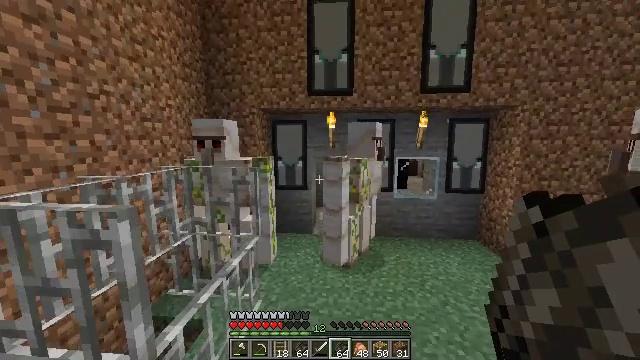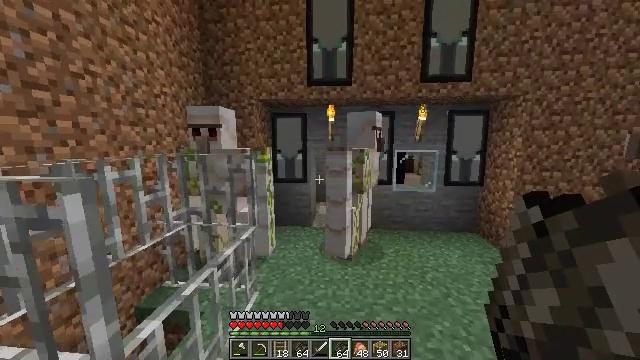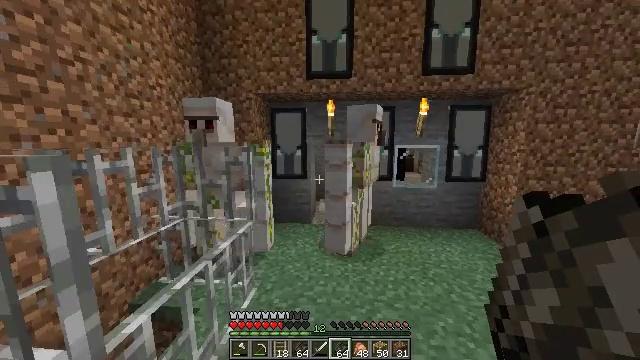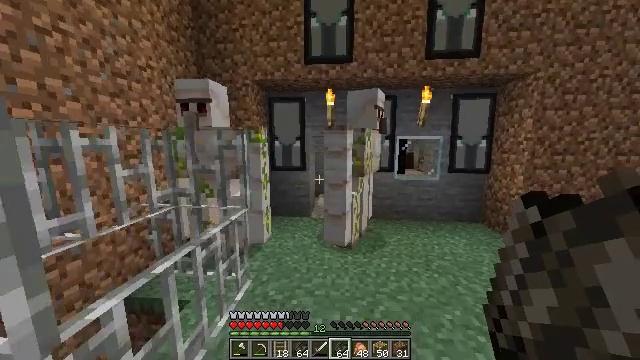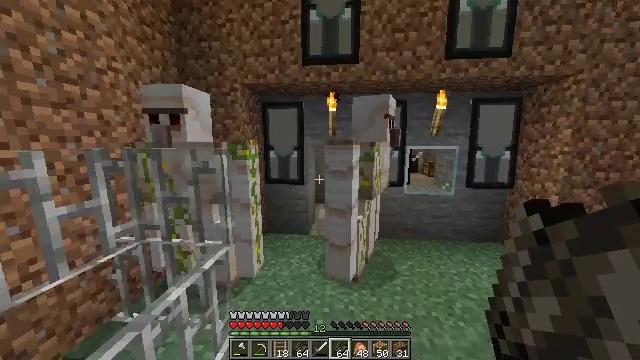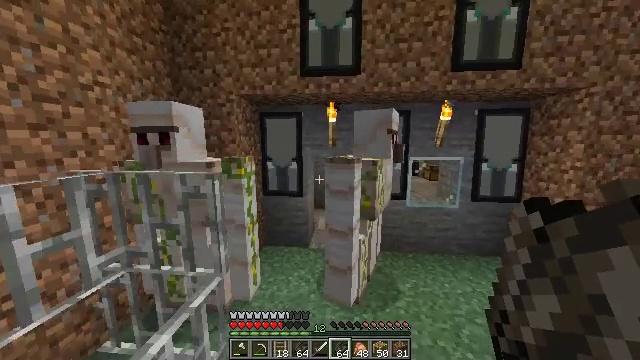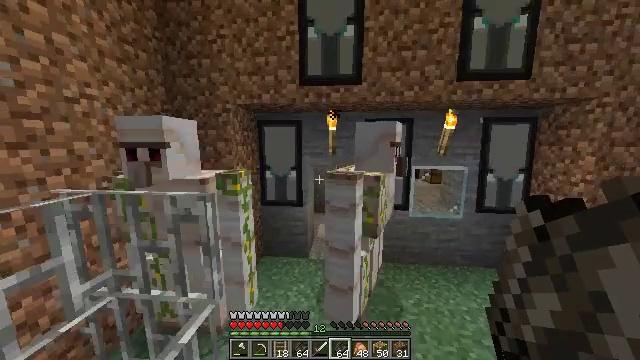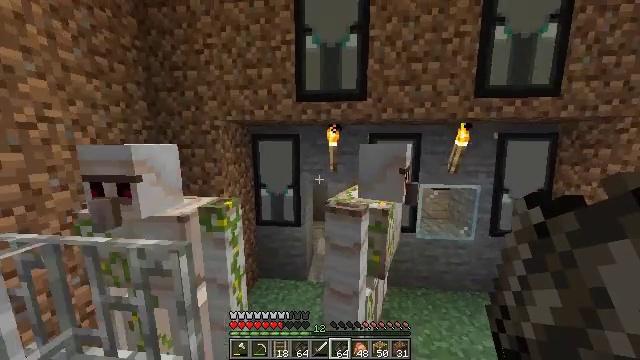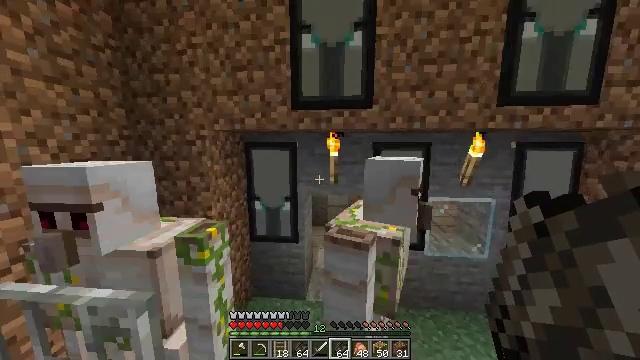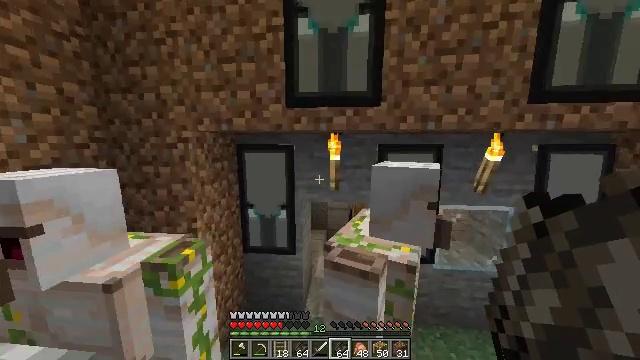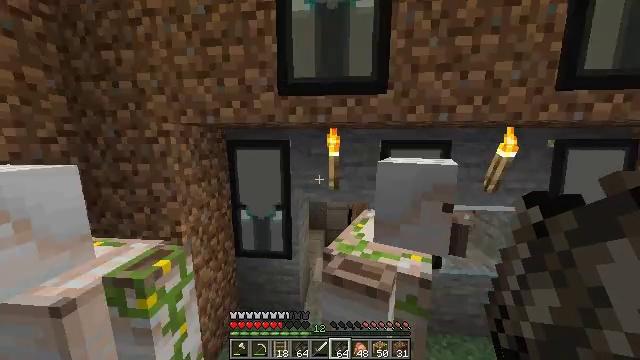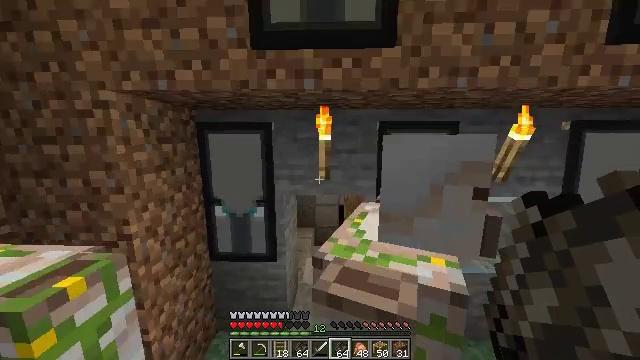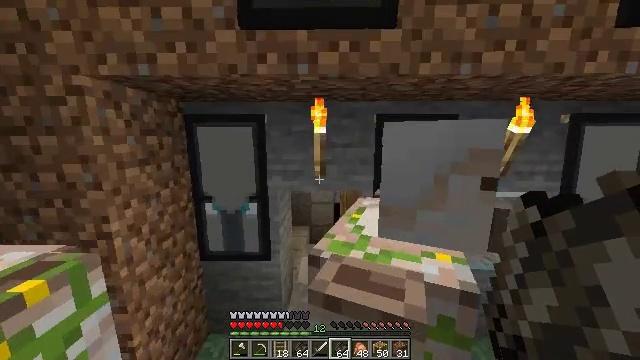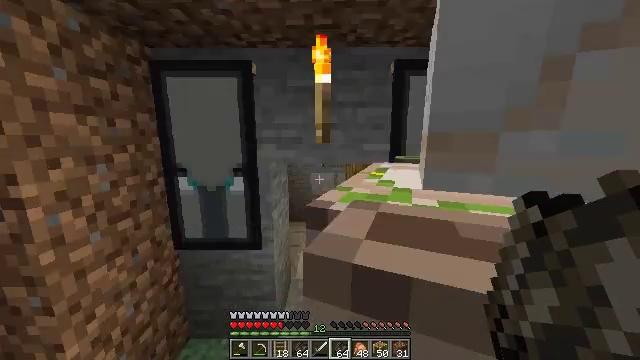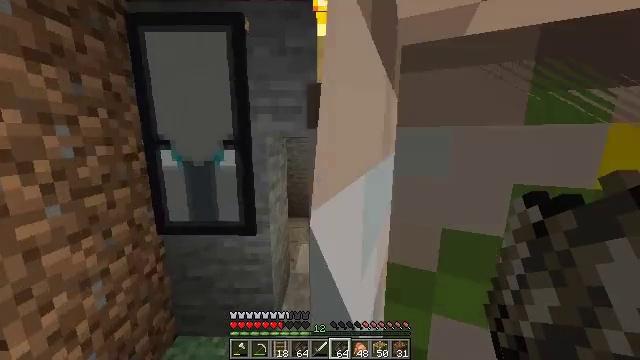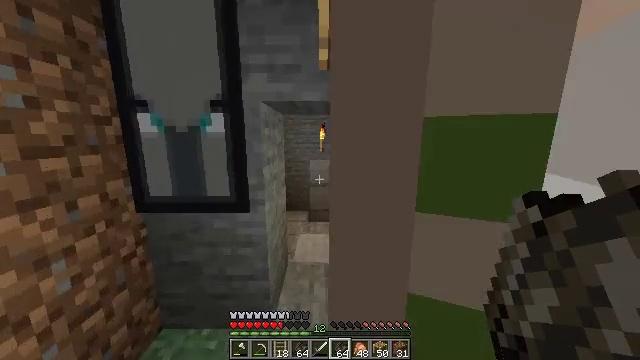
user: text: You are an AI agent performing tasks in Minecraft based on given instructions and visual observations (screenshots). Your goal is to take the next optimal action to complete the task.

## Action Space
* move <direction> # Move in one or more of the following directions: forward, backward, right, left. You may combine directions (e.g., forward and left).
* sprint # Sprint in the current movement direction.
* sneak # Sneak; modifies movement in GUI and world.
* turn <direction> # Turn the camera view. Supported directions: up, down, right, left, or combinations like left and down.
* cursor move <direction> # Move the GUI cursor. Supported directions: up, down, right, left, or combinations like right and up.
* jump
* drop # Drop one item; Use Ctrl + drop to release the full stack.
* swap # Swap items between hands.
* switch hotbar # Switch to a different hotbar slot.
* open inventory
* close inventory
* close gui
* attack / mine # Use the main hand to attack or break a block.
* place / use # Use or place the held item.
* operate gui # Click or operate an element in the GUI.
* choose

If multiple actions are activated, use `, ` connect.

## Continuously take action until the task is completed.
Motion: motion action
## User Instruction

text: Combine dried kelp in the crafting grid to make a dried kelp block.
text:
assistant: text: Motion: move forward, sprint, jump
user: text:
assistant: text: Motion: move forward, sprint, jump
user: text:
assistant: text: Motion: move forward, sprint, jump
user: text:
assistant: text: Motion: move forward, jump
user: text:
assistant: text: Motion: move forward, jump
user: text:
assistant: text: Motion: move forward, jump
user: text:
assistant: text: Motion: move forward, jump
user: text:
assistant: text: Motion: move forward
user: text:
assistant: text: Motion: move forward
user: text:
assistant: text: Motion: move forward
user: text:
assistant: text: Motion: move forward, turn right
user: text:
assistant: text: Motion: move forward, turn right
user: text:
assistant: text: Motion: move forward
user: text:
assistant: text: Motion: move forward
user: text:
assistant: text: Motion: move forward
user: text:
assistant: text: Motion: move forward
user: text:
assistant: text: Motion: move forward
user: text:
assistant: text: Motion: move forward
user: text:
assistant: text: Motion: move forward
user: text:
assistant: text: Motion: move forward
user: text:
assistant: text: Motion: move forward, turn right
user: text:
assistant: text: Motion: move forward, turn right
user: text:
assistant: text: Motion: move forward, turn right and down
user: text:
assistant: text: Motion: move forward, turn right and down
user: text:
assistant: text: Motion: move forward, turn right
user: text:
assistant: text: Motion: move forward
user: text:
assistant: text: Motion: move forward
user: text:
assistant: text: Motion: move forward and move right
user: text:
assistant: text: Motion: move forward and move right
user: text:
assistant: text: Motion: move forward and move right